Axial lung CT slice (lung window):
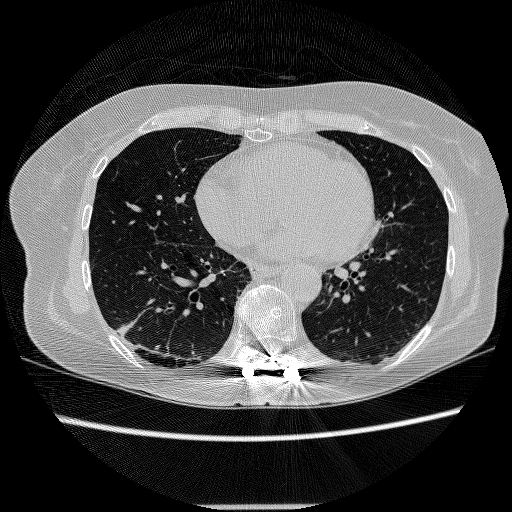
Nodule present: no